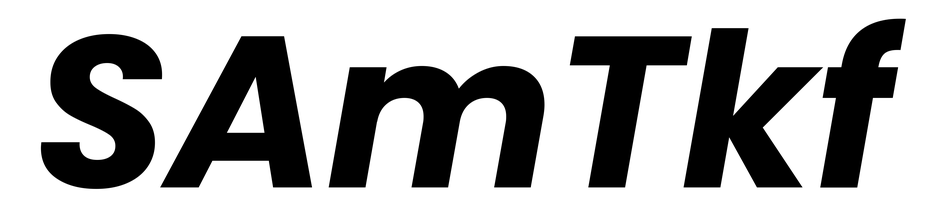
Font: Poppins-BoldItalic